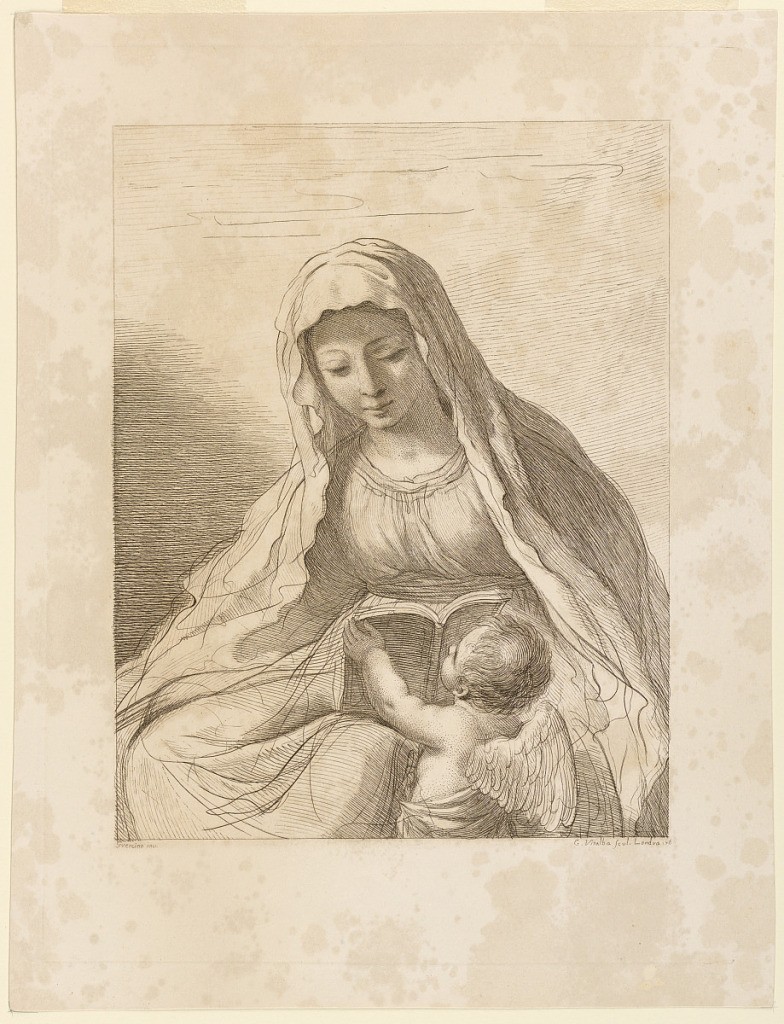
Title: Virgin, with Putto Holding a Book
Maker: Giovanni Vitalba, Italian, 1783 - 1792
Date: ca. 1765–1785
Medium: Engraving in brown ink on white paper
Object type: Print
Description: The Virgin seated, facing frontally and turned slightly to the left. The putto is at her left knee, holding the open book up.